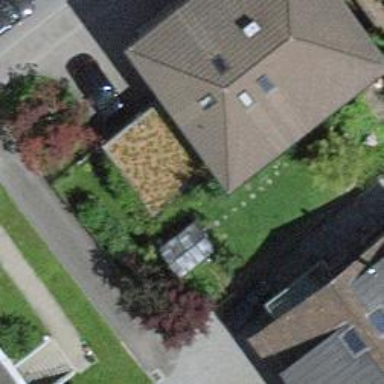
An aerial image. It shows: Garage.